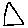
Label: triangle